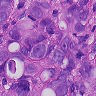
Metastatic tissue present: yes